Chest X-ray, PA view. Patient: 58 years old, sex M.
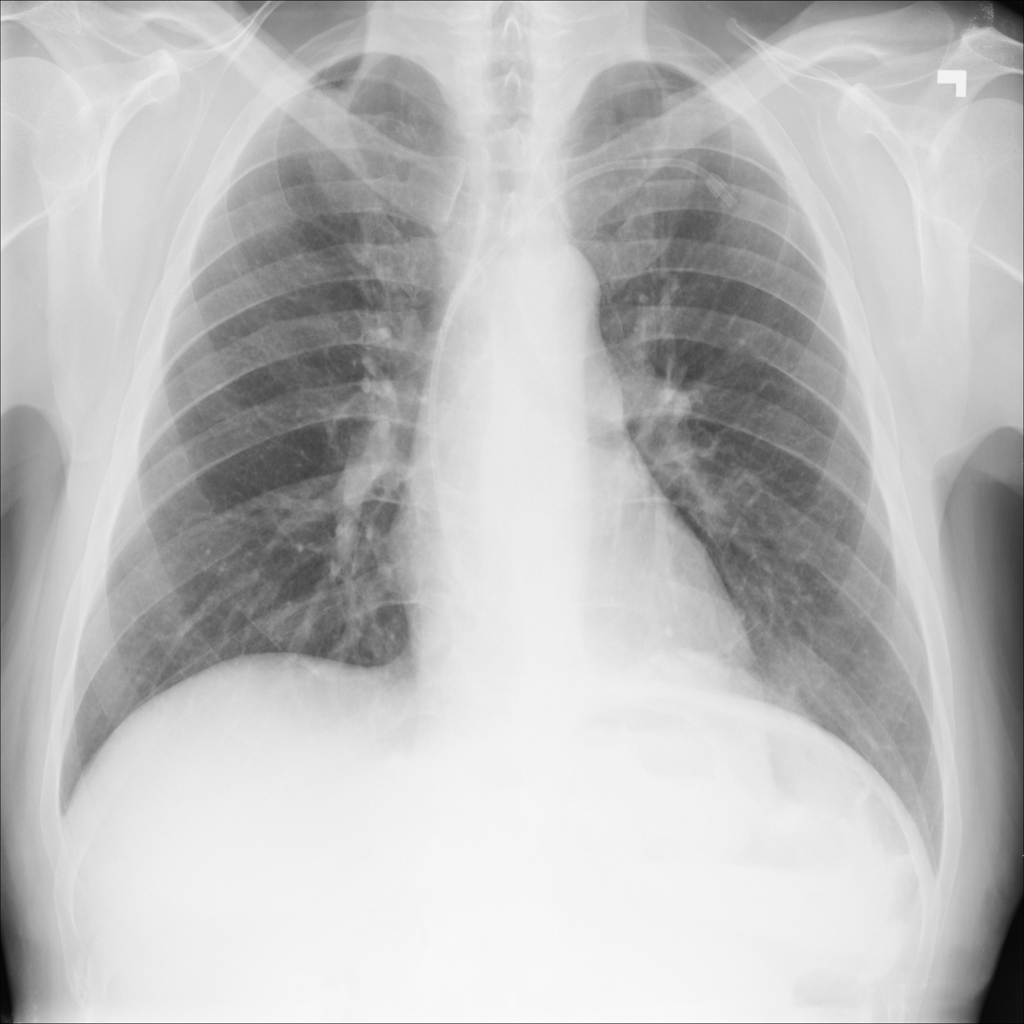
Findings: No Finding